Aerial crown-view tile of a tropical tree (Barro Colorado Island, Panama), acquired 20250616:
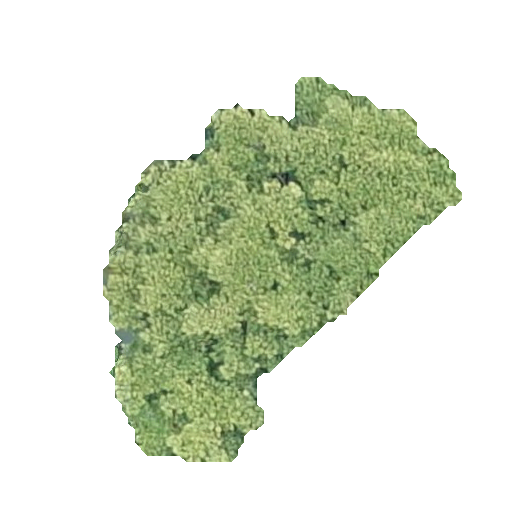
Species: Sterculia apetala
GBIF accepted scientific name: Sterculia apetala
Crown area: 114.035 m²